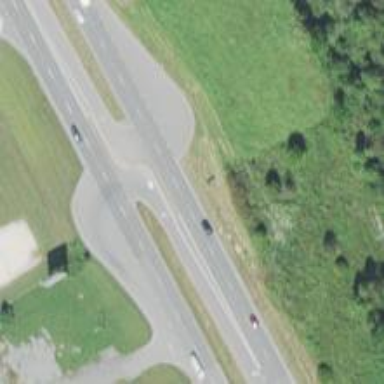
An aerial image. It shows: Trunk link highway.